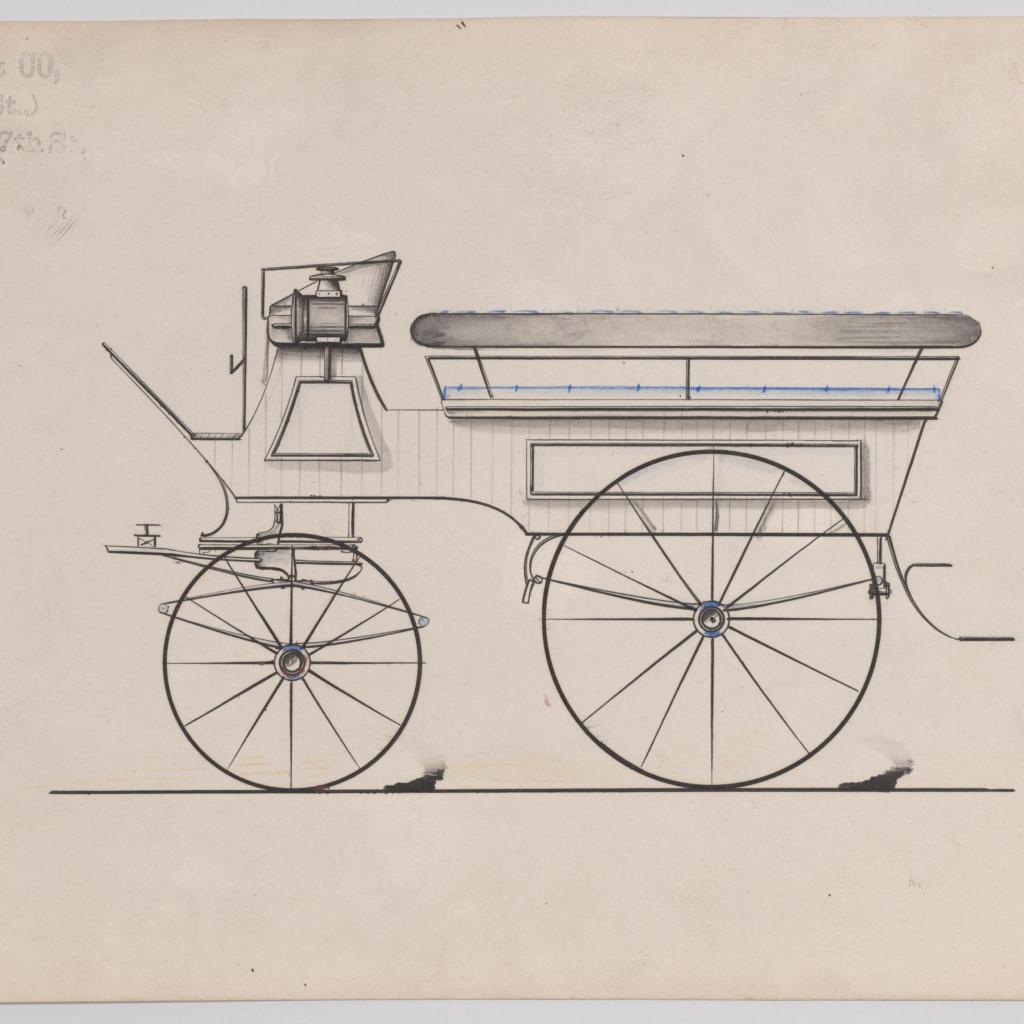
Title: Design for a Wagonette, no. 3159a
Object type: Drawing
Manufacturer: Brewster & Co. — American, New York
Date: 1875
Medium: Pen and black ink, watercolor and gouache
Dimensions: sheet: 6 3/16 x 9 in. (15.7 x 22.9 cm)
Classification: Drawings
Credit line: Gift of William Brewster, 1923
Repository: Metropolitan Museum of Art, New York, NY